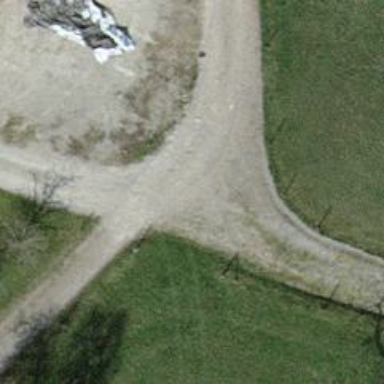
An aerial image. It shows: Compacted track road with grade3 tracktype.